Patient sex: M
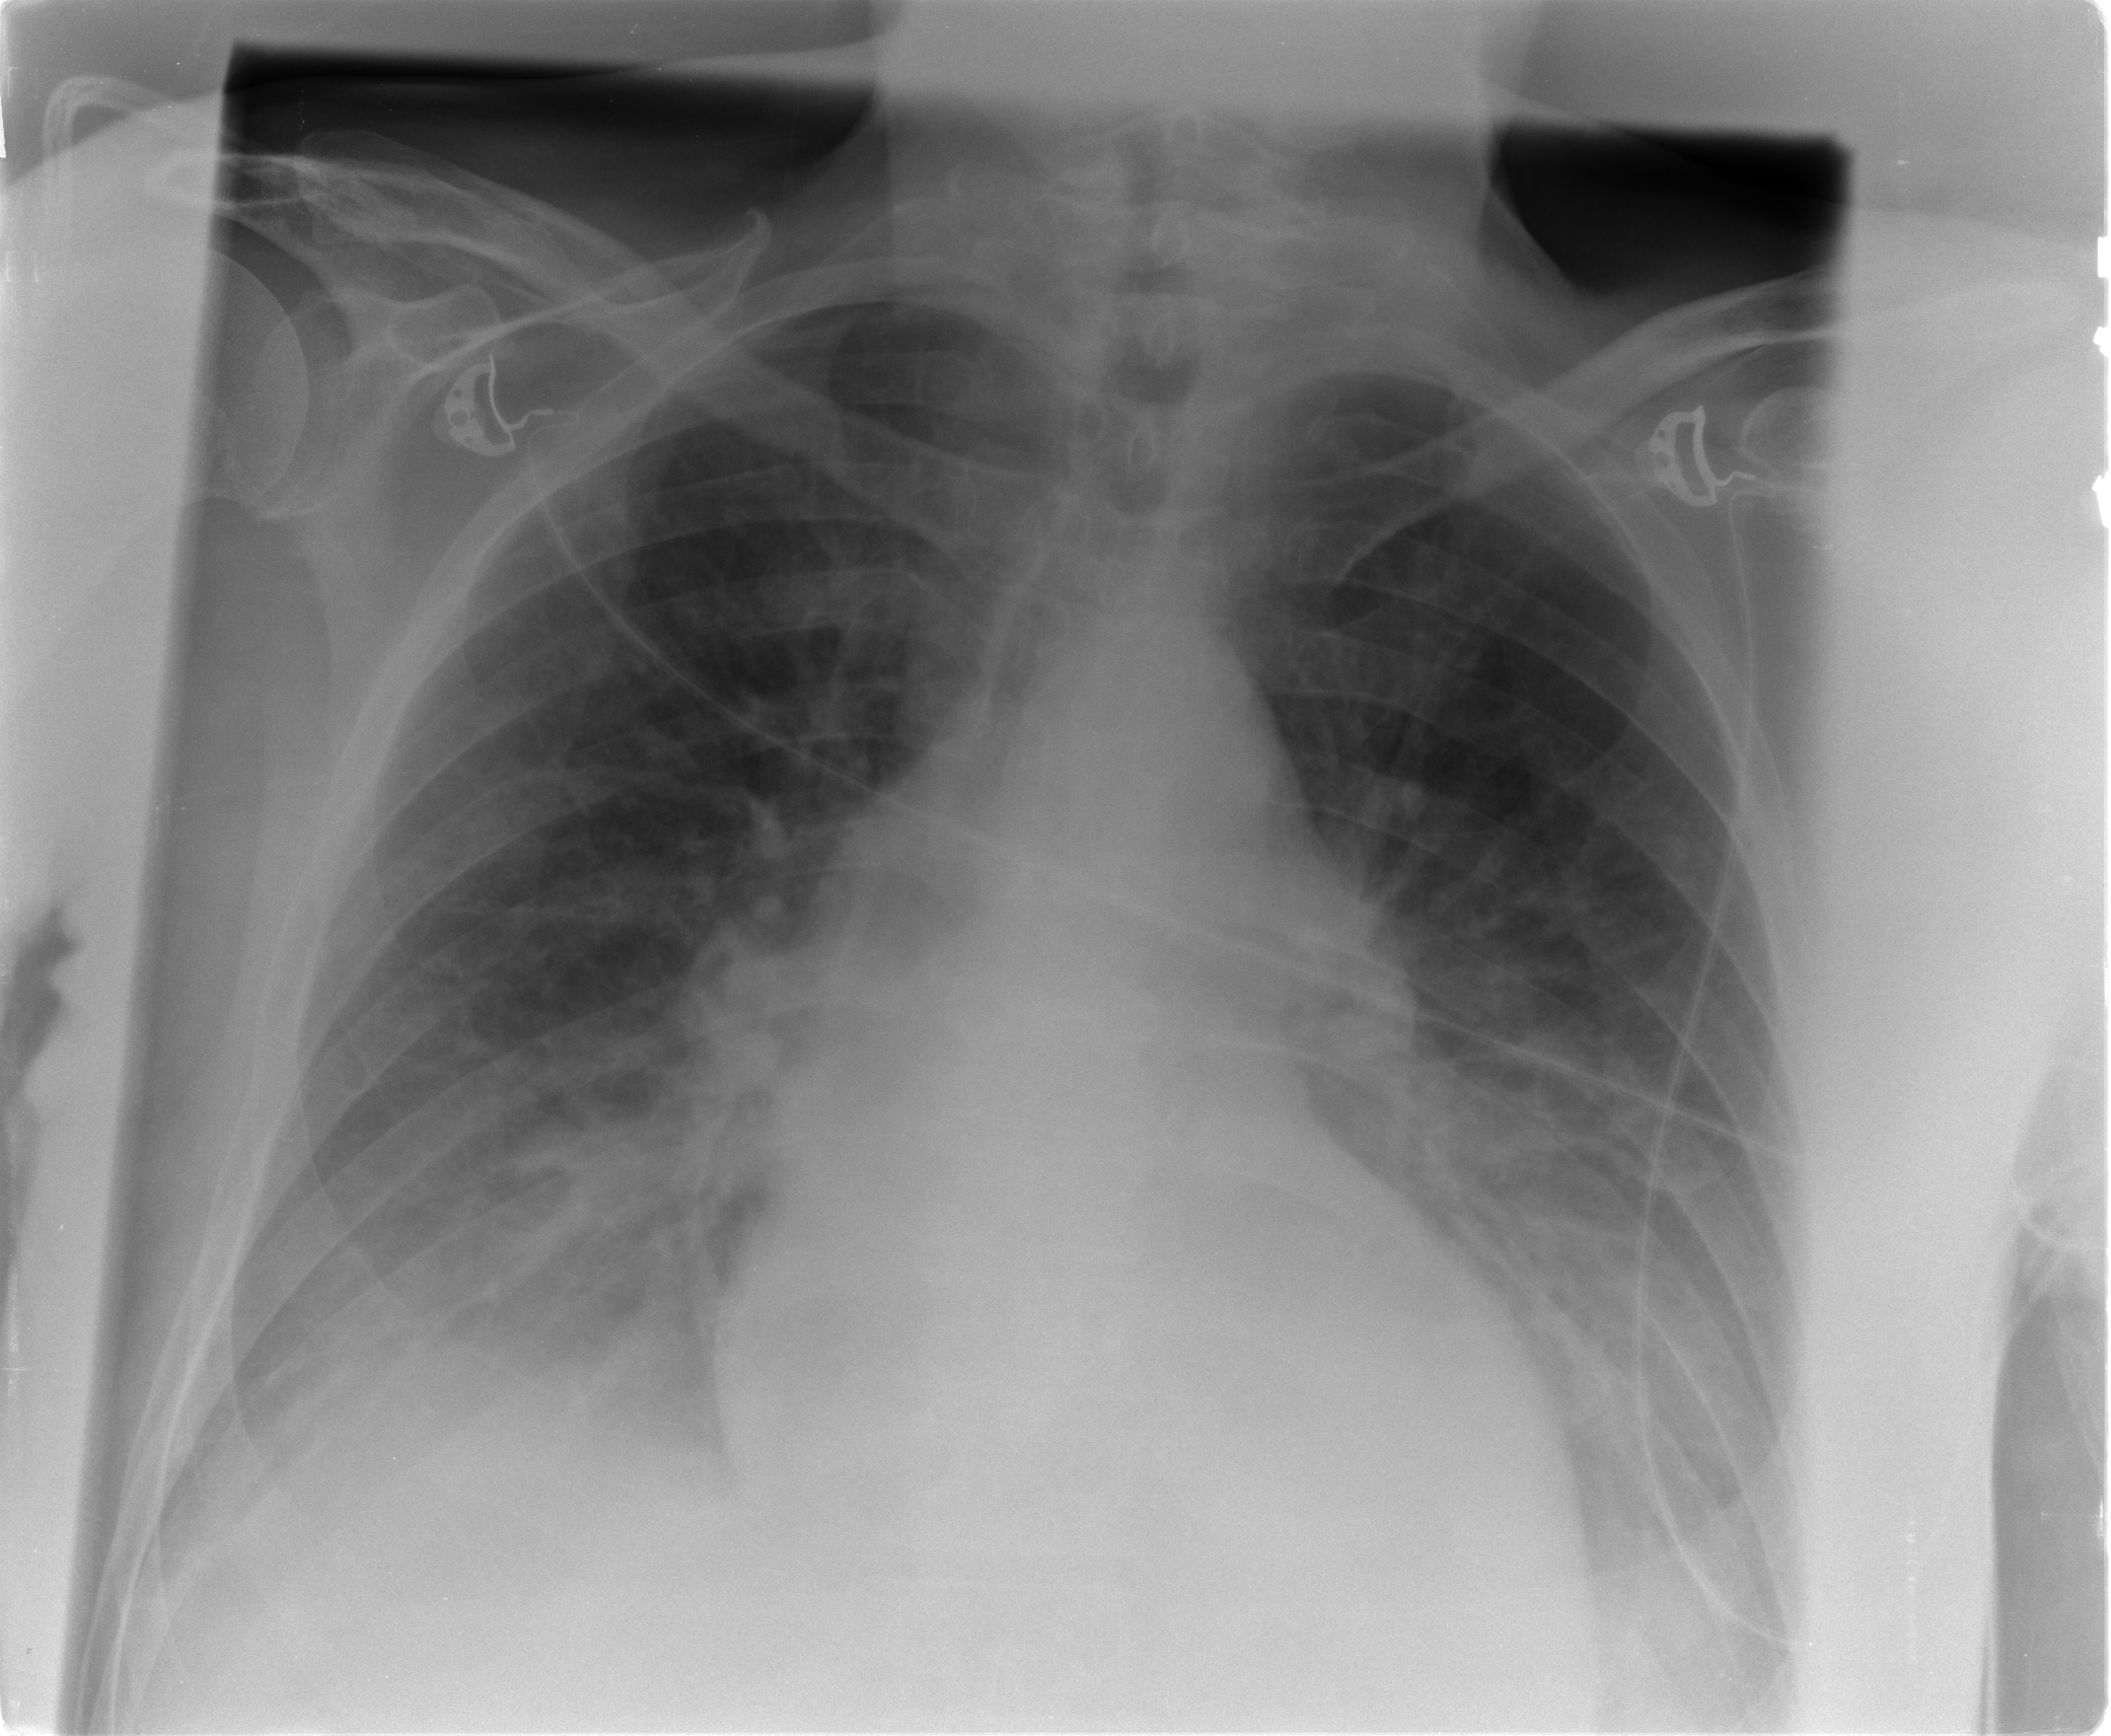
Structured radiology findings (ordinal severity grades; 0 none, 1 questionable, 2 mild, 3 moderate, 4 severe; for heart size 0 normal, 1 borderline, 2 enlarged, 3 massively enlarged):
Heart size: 2
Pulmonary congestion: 3
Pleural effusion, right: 2
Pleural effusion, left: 1
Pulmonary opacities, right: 0
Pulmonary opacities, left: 0
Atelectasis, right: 2
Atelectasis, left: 2